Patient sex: M
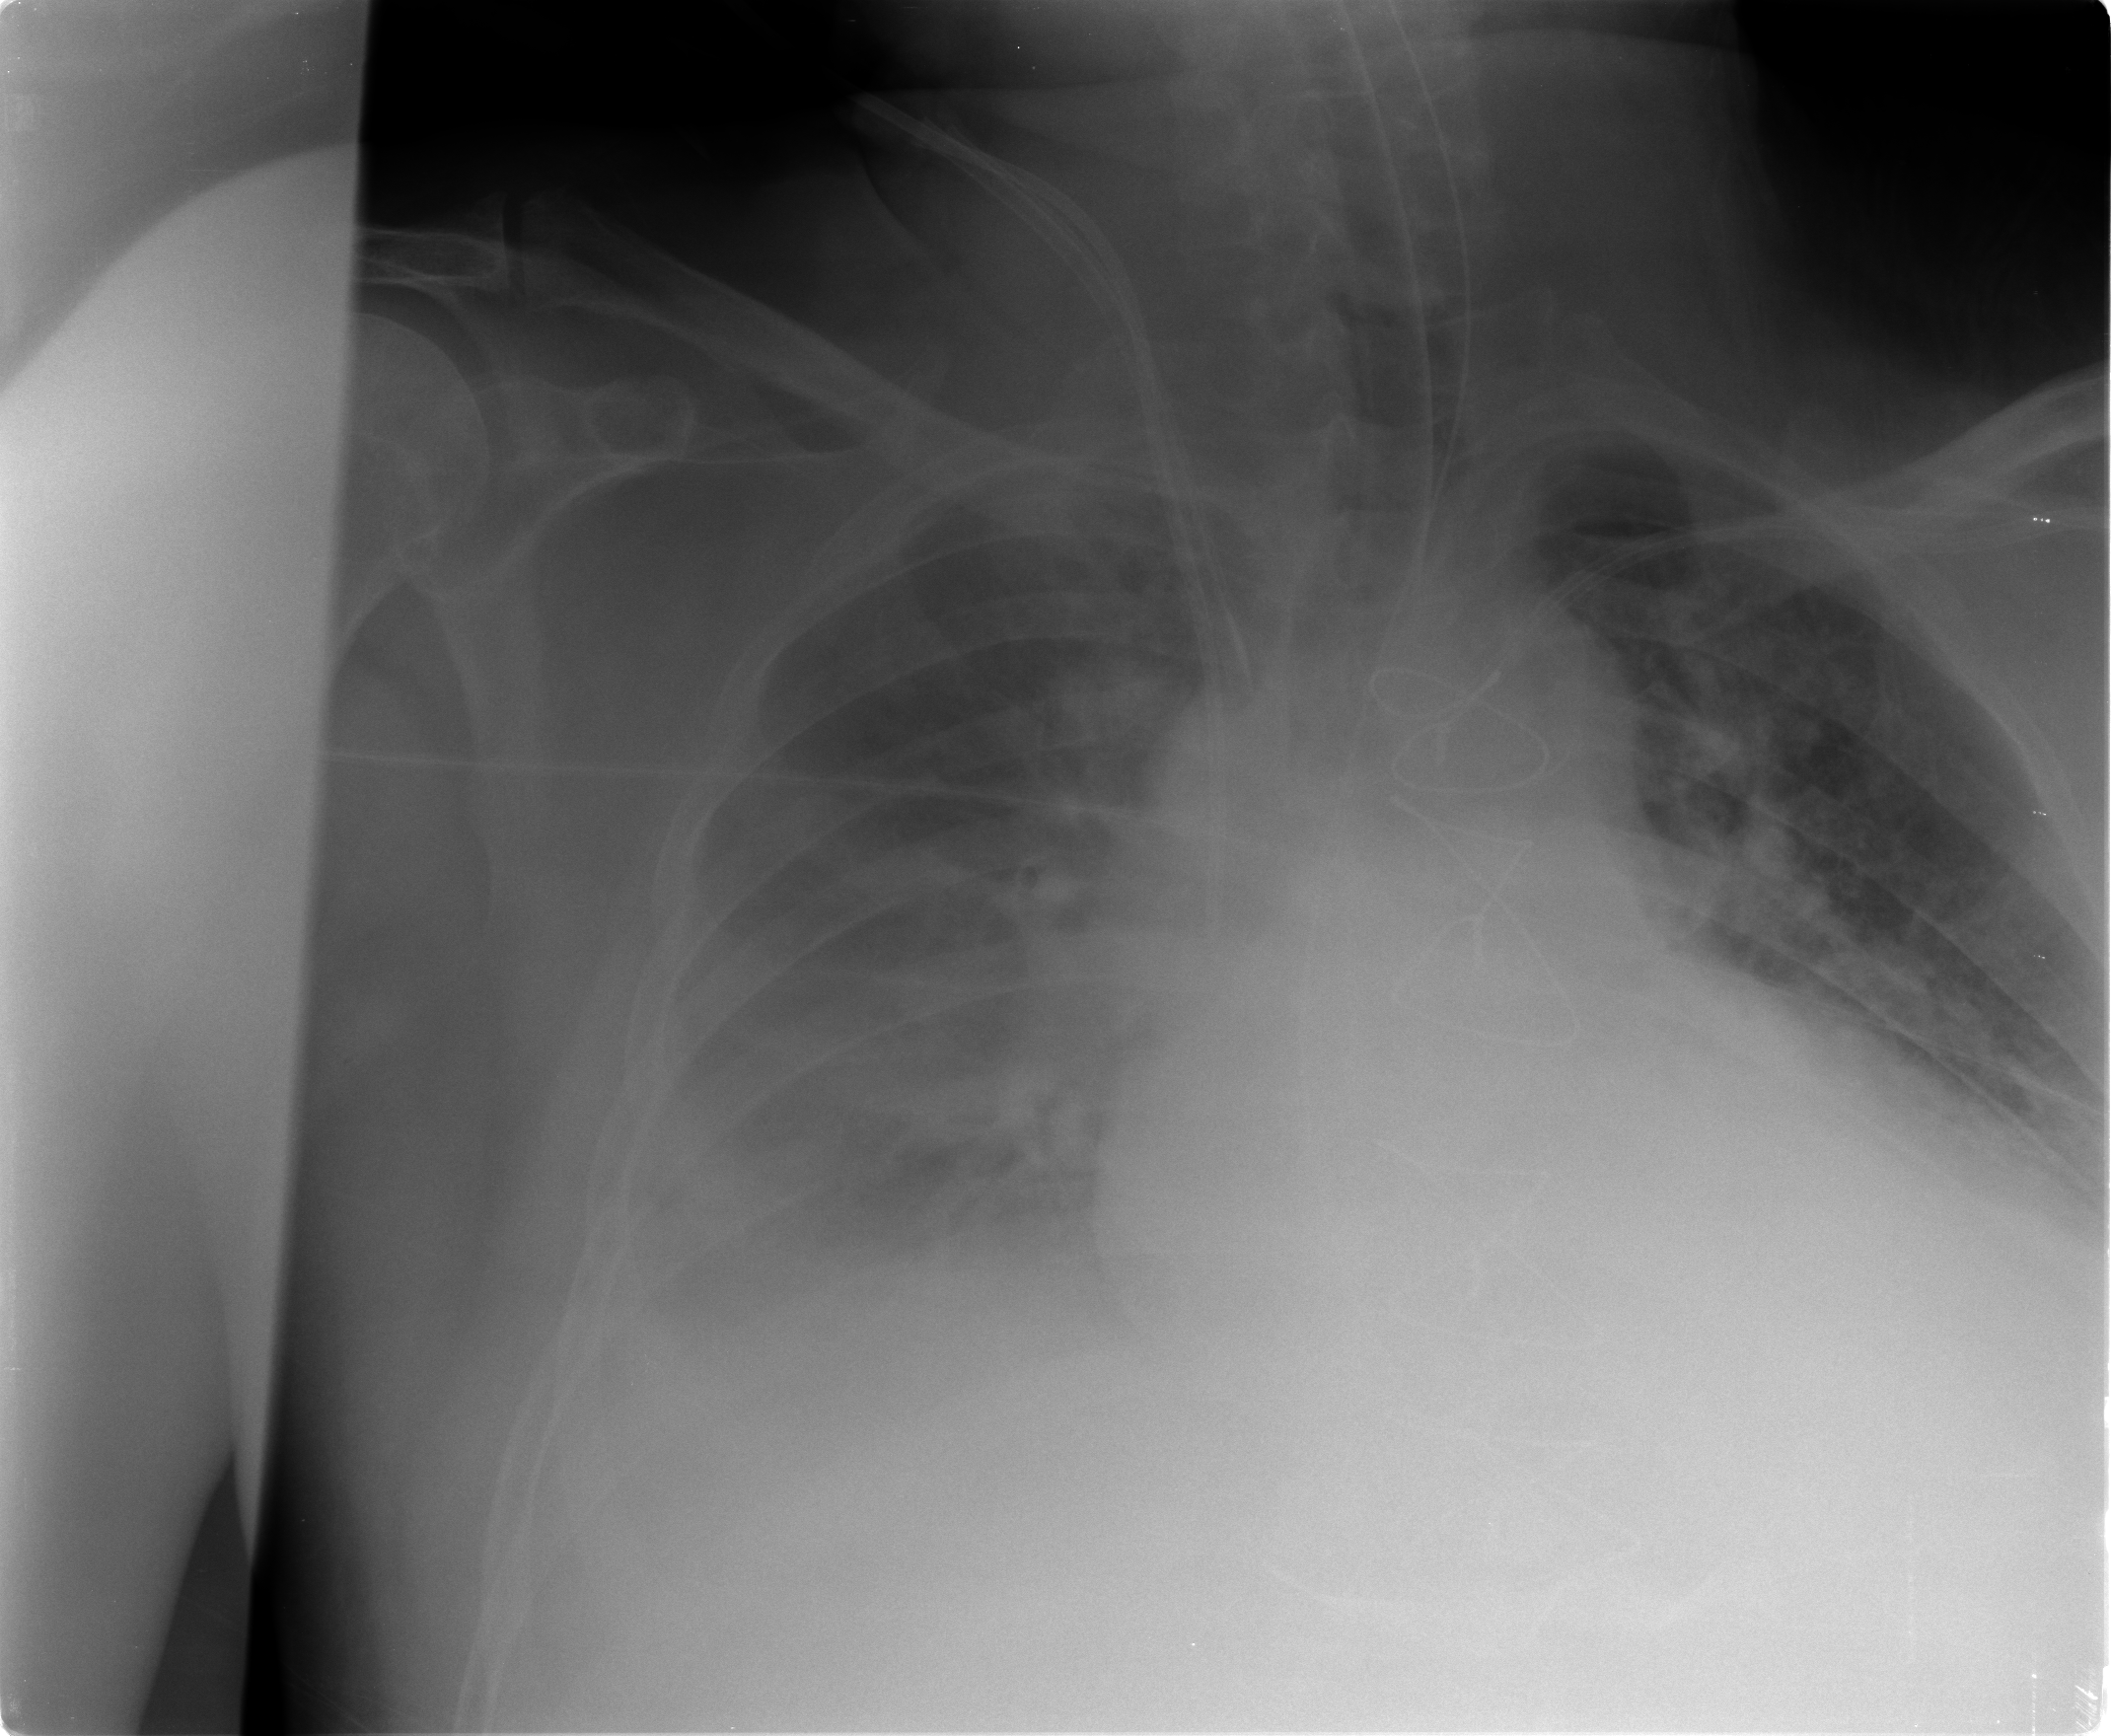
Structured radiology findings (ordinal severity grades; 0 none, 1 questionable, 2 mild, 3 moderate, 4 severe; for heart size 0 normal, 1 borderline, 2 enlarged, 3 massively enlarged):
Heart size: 2
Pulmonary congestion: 2
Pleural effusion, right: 2
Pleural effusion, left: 0
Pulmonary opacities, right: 0
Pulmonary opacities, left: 0
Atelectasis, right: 3
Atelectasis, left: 2